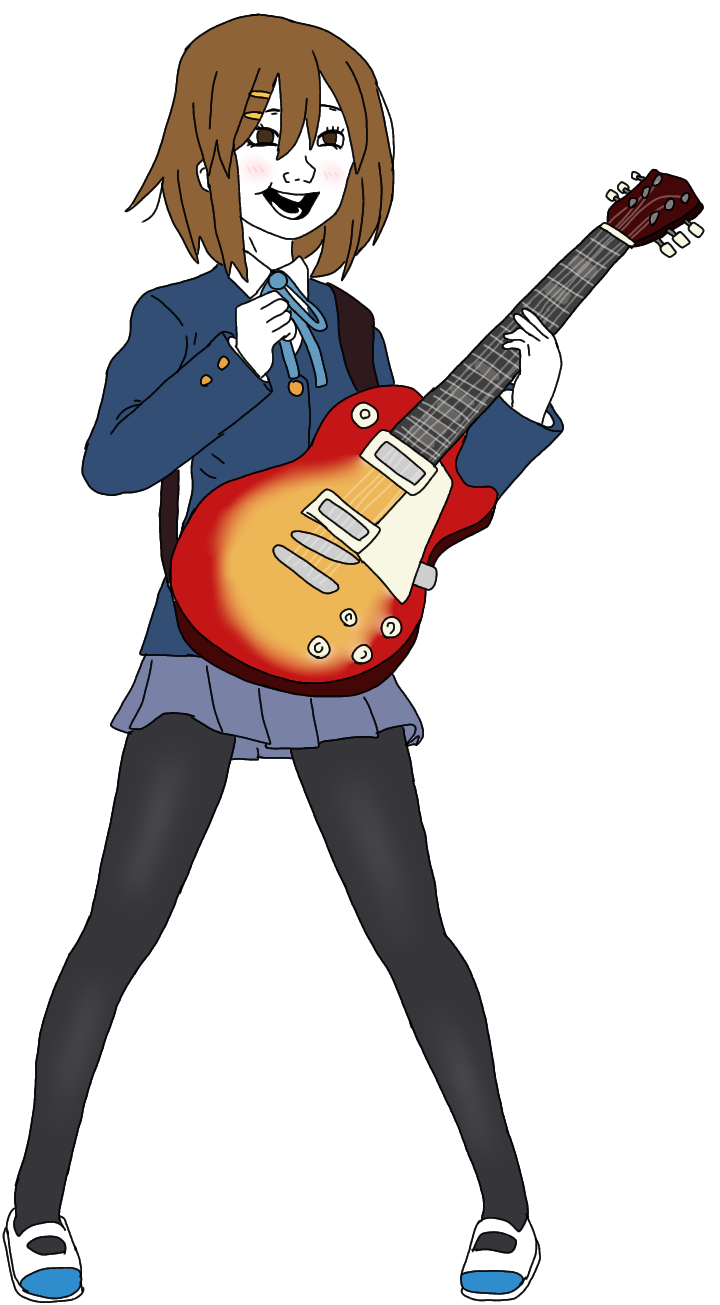
Label: 5_Doomer_Girl